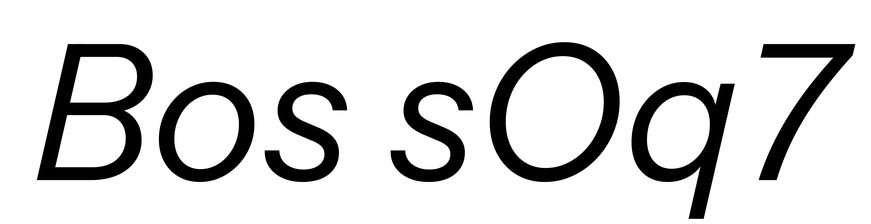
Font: InstrumentSans-Italic_Italic